Field crop: maize
Growth stage: 2
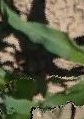
Species: maize